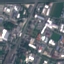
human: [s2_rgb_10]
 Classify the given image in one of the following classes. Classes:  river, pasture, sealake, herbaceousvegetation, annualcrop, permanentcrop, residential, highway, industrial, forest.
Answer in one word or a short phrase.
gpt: Industrial